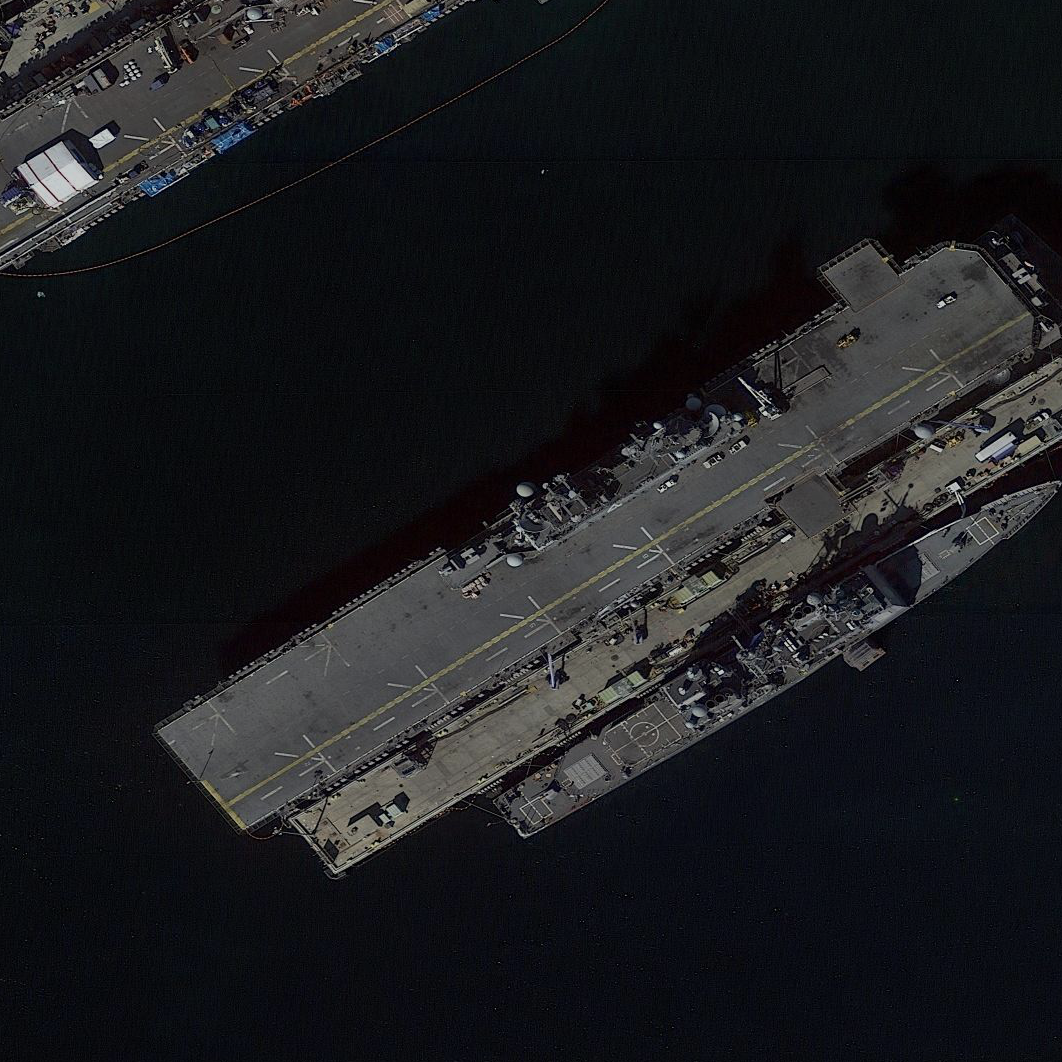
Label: assault